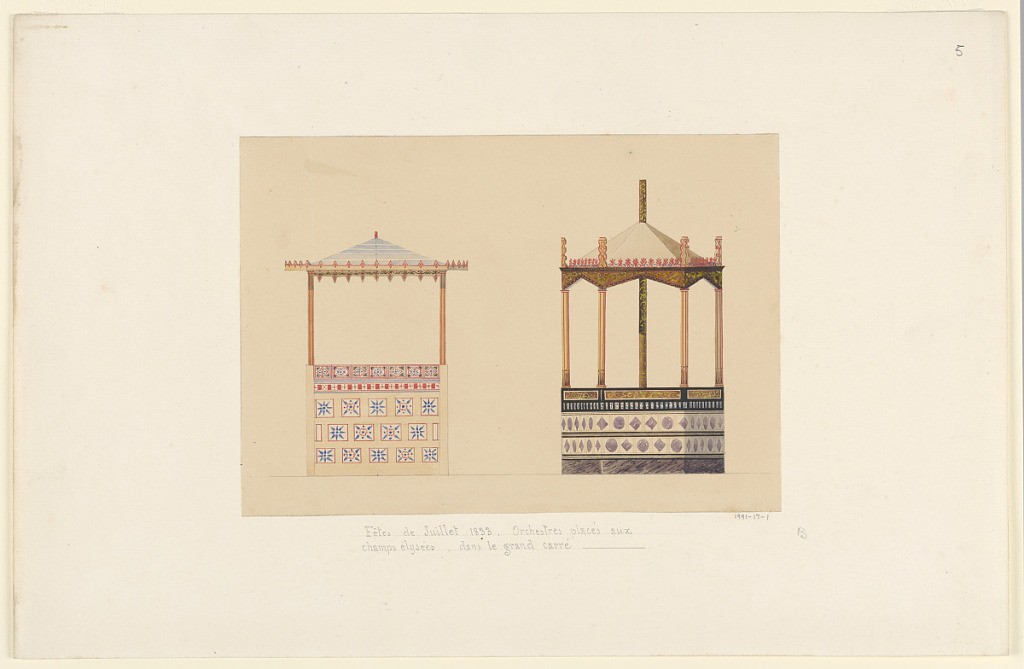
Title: "Orchstres places aux Champs elysees, dans le gran carres"
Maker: Félix Duban, French, 1797 - 1870
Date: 1833
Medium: Watercolor, pen and black ink, graphite Support: light tan paper mounted on off-white paper
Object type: Drawing
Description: Design for two open air pavilions.  At right: A polyhedron pavilion structure with a white roof decorated at its edges with red palmettes.  Below is an irregular cornice colored brown and with bright green scrollwork designs, which supports four red and white striped columns with abstract black designs at their bases.  A central pole runs through the structure and it is articulated with the same scrollwork design of the cornice.  The closed lower portion of the structure is divided into several horizontal bands of decoration articulated with abstract and geometric forms.  Left: A blue and white striped triangular roof pavilion with a red striped pole on each end.  The closed lower portion of the structure is articulated with an upper band of geometric designs in red, white, and blue and rows of square plaques below with similar decorative schemes.